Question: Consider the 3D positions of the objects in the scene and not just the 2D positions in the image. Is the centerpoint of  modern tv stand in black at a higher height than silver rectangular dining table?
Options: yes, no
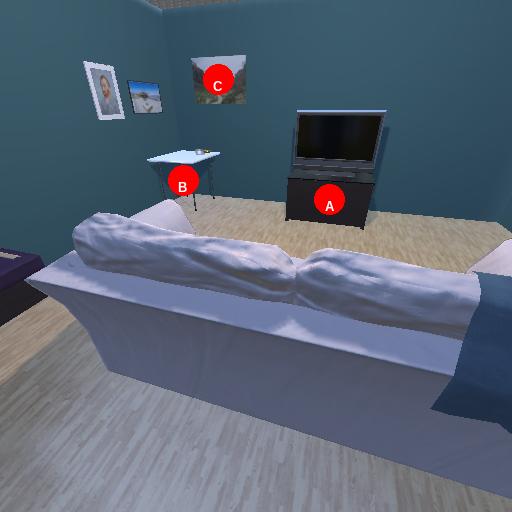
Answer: yes